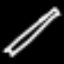
Label: pencil